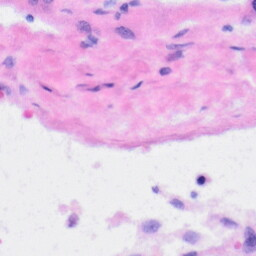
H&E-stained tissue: Liver